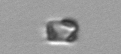
Label: Thalassiosira